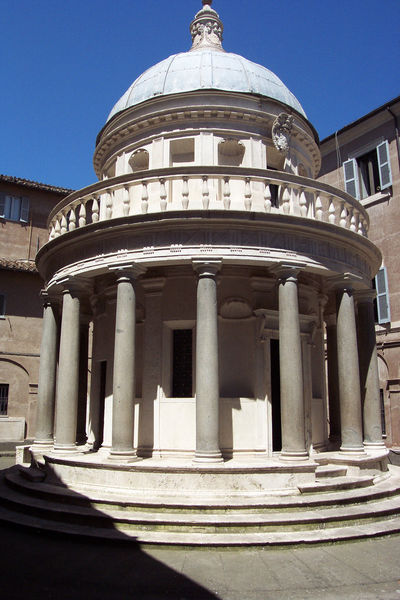
Titel: Tempietto bei S. Pietro in Montorio
Künstler: Donato Bramante
Standort: Rom, S. Pietro in Montorio, Tempietto (EU - I - Latium)
Schlagwörter: weiß, fenster, laterne, säulen, tür, dach, gebäude, architektur, barock, brüstung, renaissance, kreis, rund, balkon, hof, kuppel, treppe, geländer, stufen, fotografie, gang, innenhof, balustrade, arkaden, rom, tempel, rundtempel, bau, bramante, zentralbau, rundbau, tempietto, baluster, tempieto